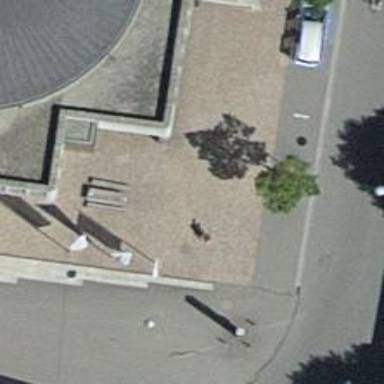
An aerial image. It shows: Bicycle parking area with anchors for securing bicycles.